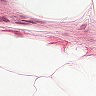
Metastatic tissue present: no